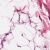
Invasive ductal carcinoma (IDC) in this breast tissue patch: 0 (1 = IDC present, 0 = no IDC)